Question: So I'm using xml layout like below to get tablayout scrollable. thing is is that when it reaches end it creates that annoying light color and cannot get rid of it. Any help is welcome. fadingEdge does nothing
'''
<android.support.design.widget.TabLayout
android:id="@+id/tabs"
android:layout_width="match_parent"
android:layout_height="wrap_content"
android:fadingEdge="none"
app:tabMode="scrollable"/>
'''

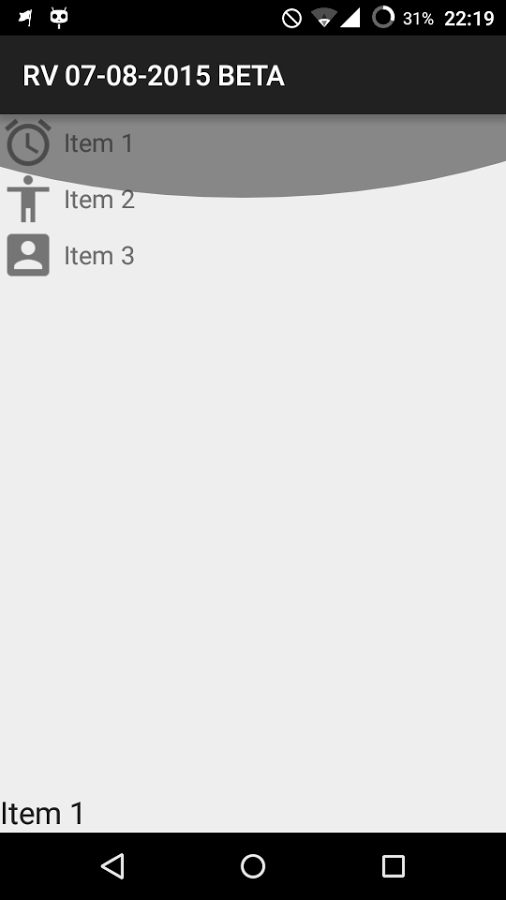
Answer: Well, well well....
'''
android:fadingEdge="none"
'''
is now deprecated, use
'android:overScrollMode="never"'
hope this will help.